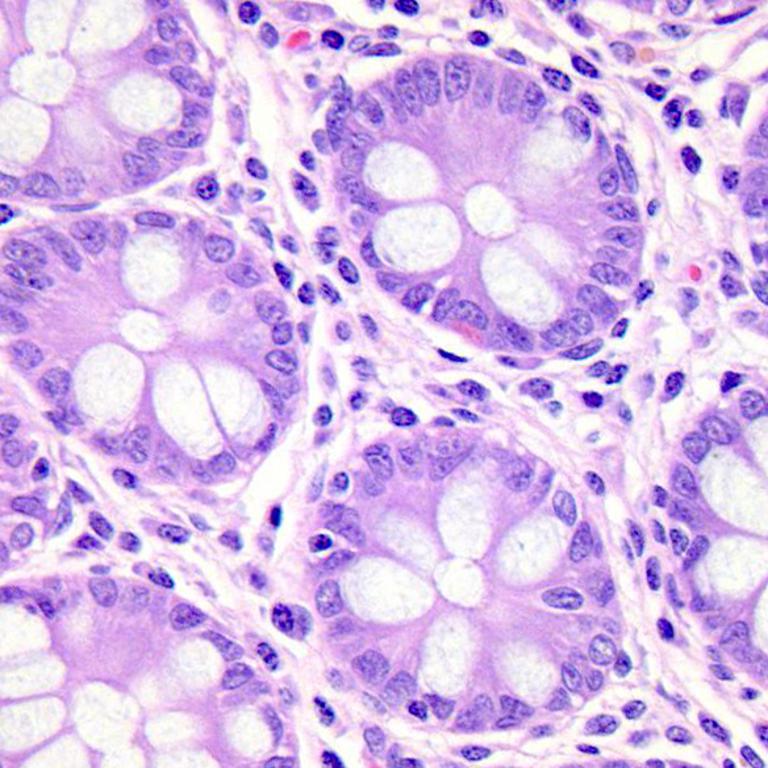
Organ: colon
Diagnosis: benign